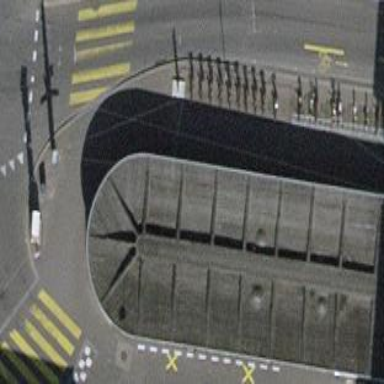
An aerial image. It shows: Motorcycle parking facility.